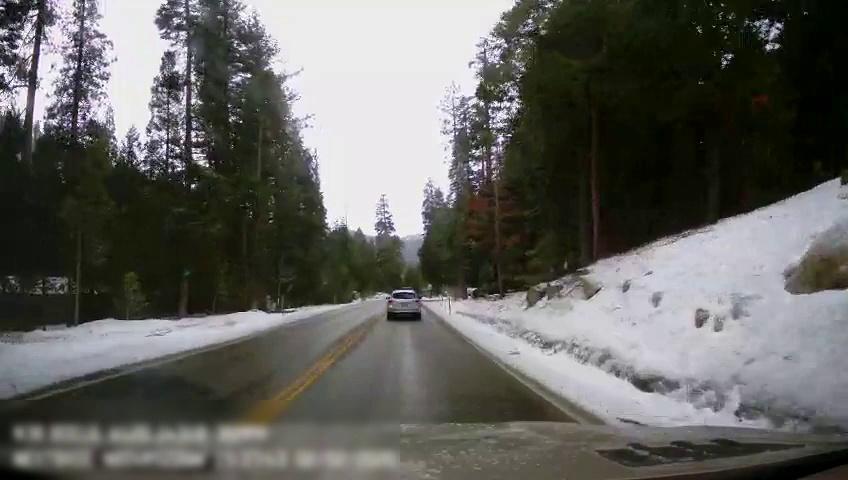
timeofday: Day
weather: Snowy
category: Drivable Space
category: Vehicles | SUV
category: Lanes | Current Lane
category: Lanes | Opposite Lane
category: Lanes | Opposite Lane
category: Lanes | Current Lane